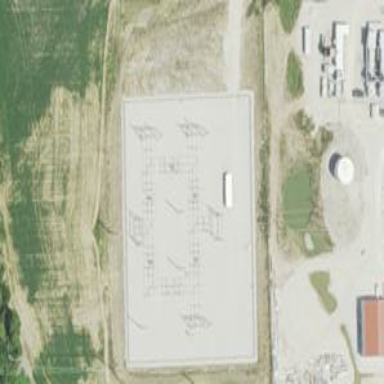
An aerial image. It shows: Power substation.